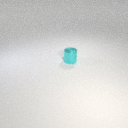
small cyan metal cylinder